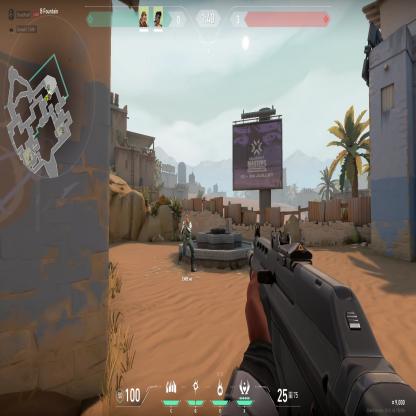
Label: teammate